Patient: sex F, age 86
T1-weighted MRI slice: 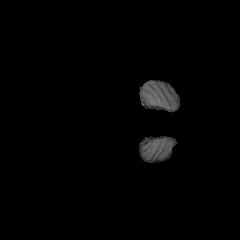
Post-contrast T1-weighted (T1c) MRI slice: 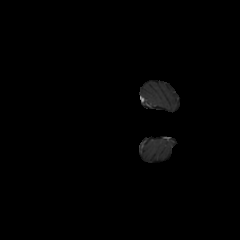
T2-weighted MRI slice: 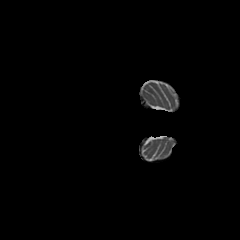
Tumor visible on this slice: no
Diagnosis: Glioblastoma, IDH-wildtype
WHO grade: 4